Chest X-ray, PA view. Patient: 39 years old, sex F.
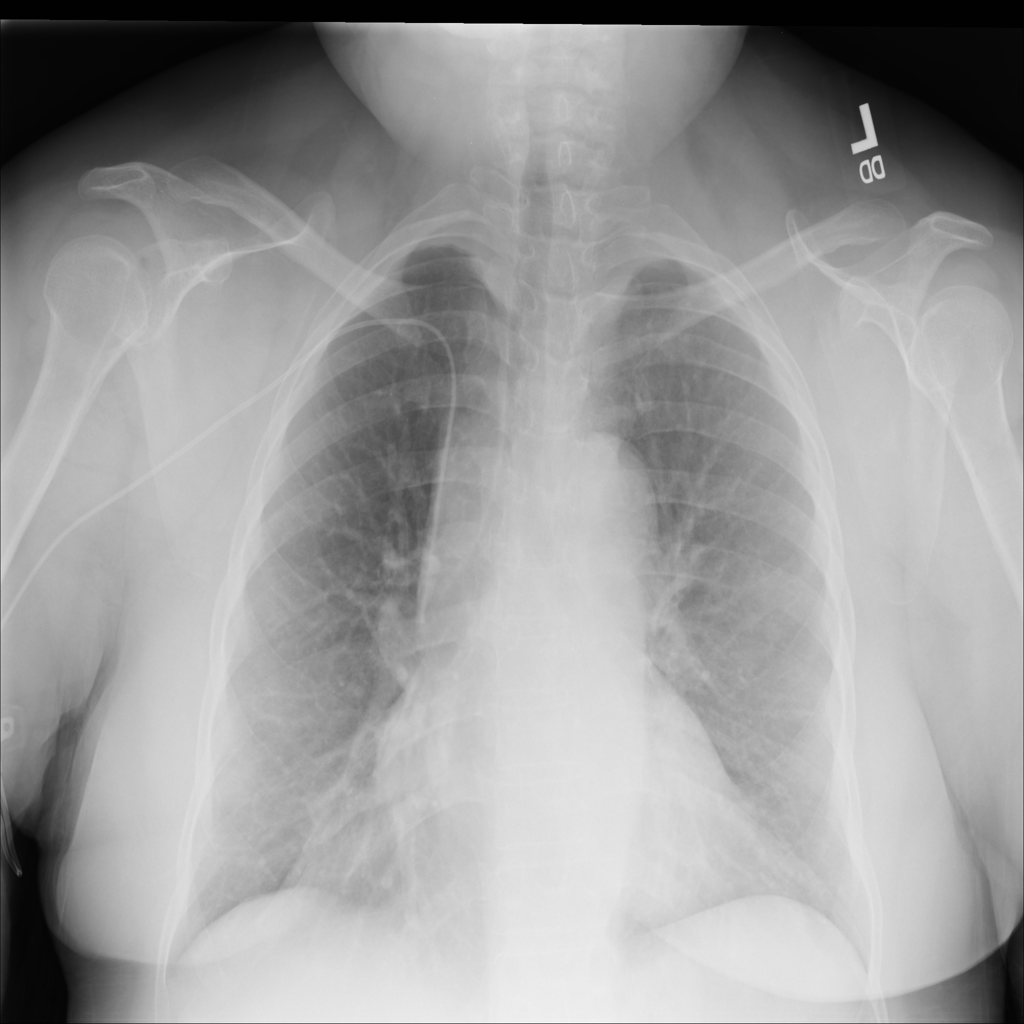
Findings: Atelectasis